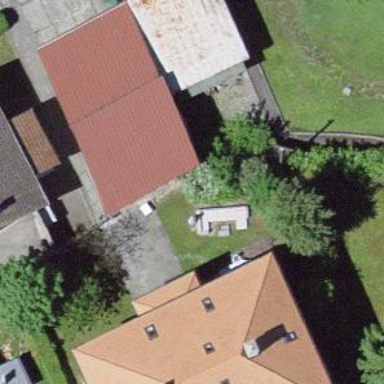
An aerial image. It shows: Garage.